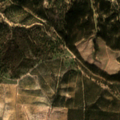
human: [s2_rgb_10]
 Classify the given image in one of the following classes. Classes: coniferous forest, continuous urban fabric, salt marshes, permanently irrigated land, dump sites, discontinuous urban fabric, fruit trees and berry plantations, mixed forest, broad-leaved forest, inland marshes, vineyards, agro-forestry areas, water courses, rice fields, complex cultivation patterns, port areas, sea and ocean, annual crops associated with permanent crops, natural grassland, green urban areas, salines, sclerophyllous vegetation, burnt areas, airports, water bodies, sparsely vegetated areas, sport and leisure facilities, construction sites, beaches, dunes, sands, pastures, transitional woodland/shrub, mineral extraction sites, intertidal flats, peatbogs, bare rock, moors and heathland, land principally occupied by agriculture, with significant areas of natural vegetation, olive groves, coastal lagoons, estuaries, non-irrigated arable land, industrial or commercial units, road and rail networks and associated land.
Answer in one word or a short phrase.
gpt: agro-forestry areas, broad-leaved forest, transitional woodland/shrub